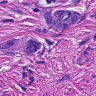
Metastatic tissue present: yes